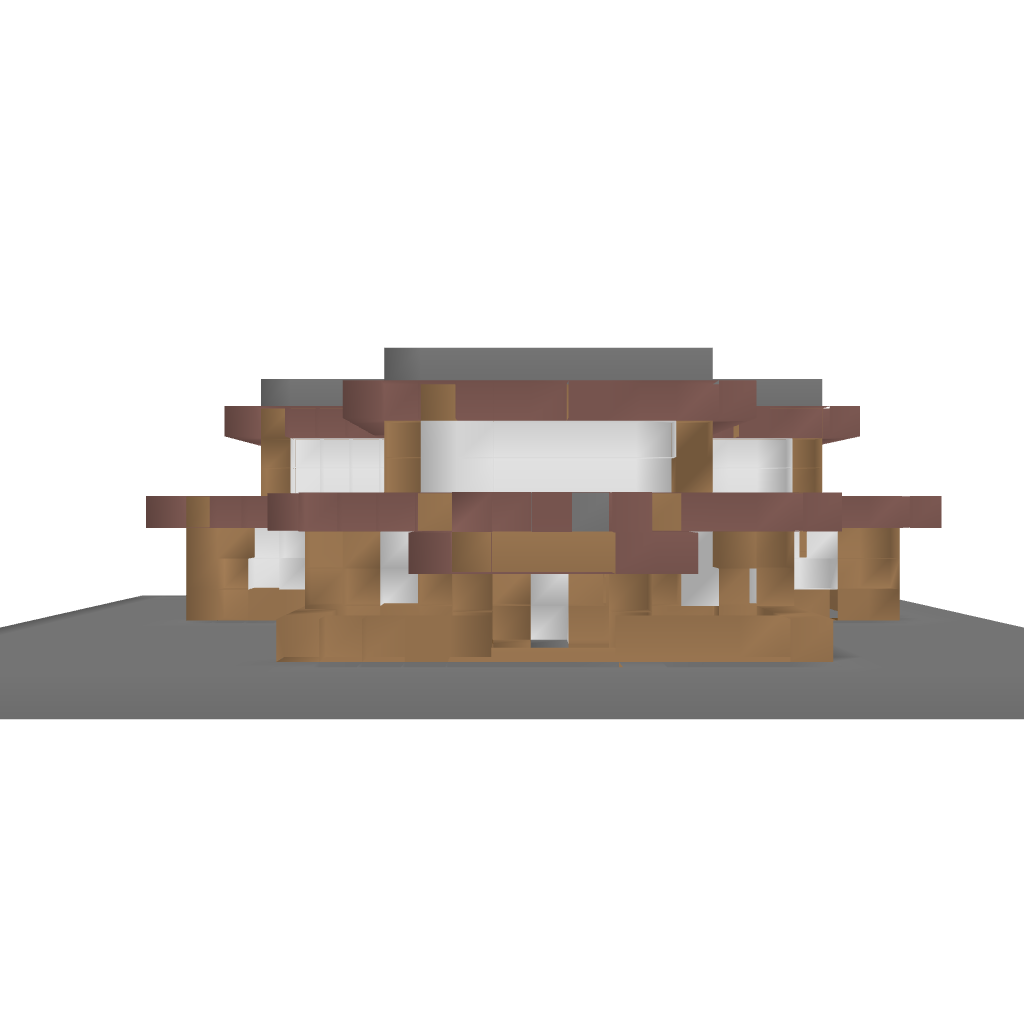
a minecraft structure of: Medieval House